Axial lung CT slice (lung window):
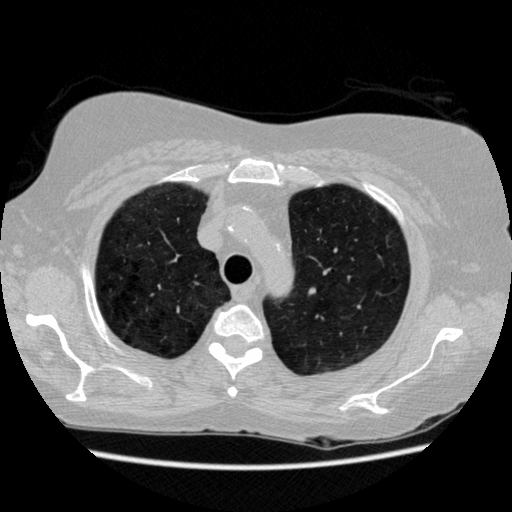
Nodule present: no